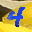
Label: 4